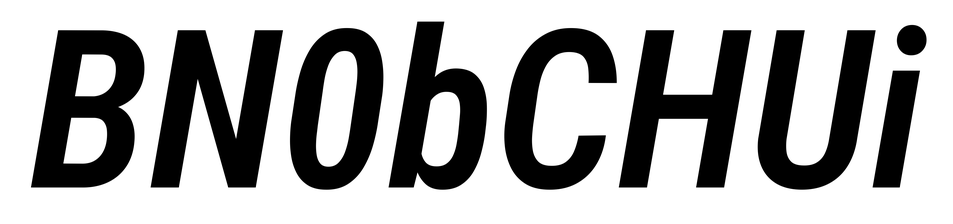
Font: Roboto-Italic_Condensed_SemiBold_Italic